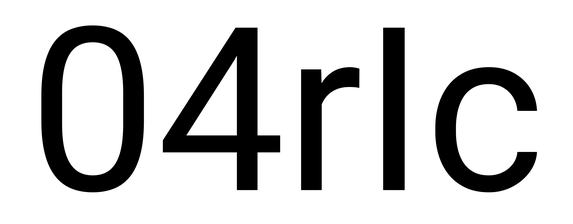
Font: Roboto_Regular